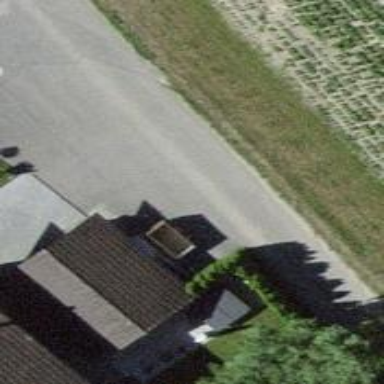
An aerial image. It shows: Barn.